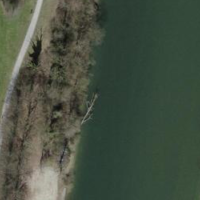
EUNIS habitat code: 15
Species observed at this site:
Prunus padus